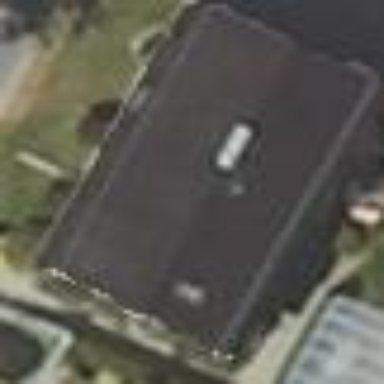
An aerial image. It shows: Simple house.